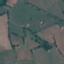
Land use / land cover: Pasture